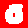
Digit: 0